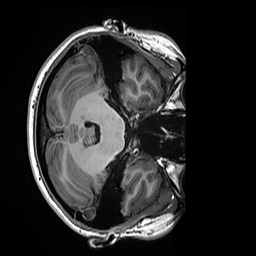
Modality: T1w
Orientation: axial
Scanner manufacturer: siemens
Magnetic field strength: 3 T
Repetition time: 2.5 s
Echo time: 0.00299 s